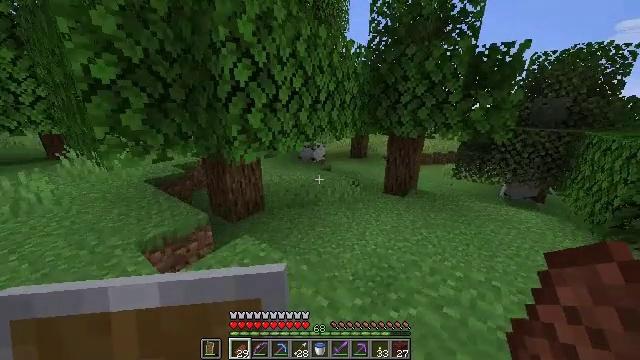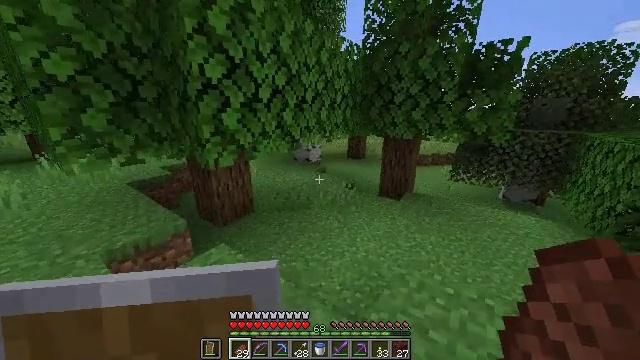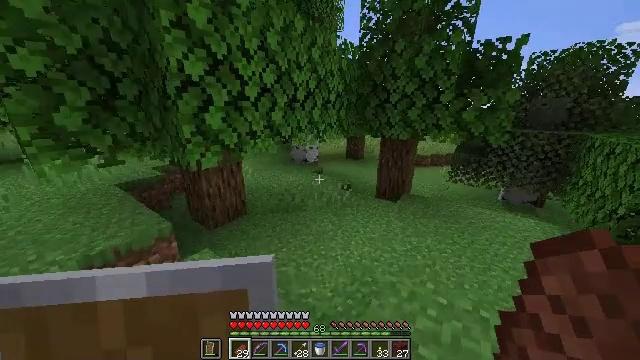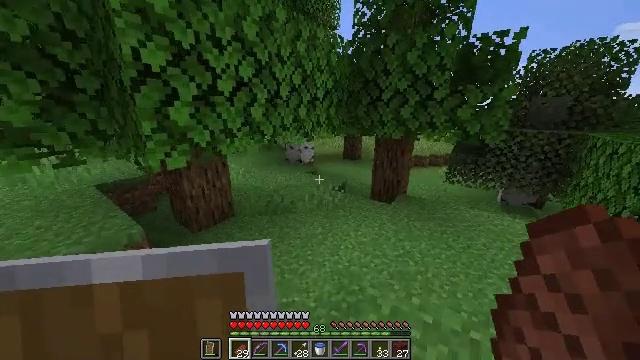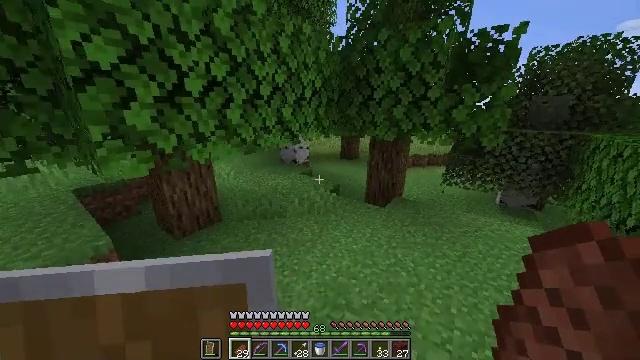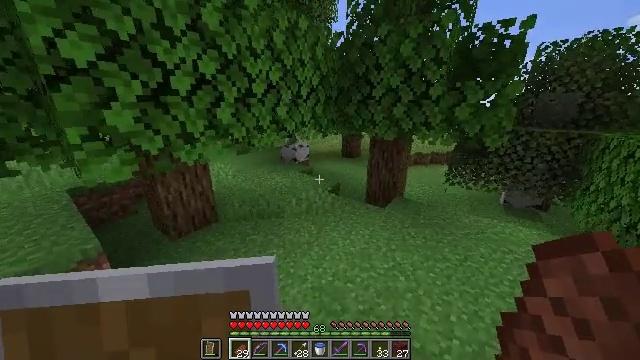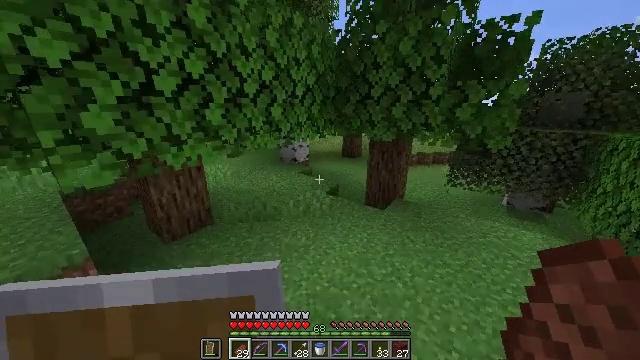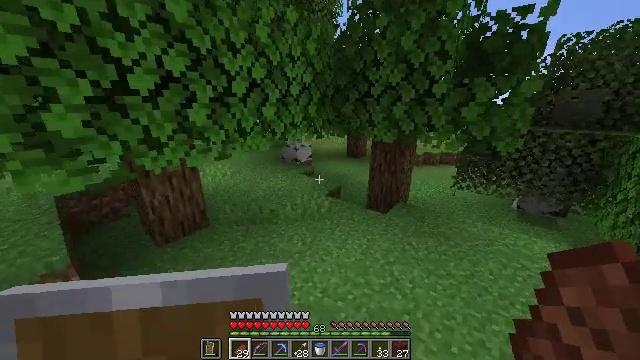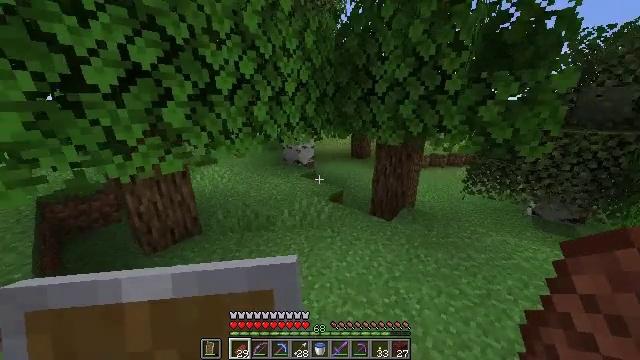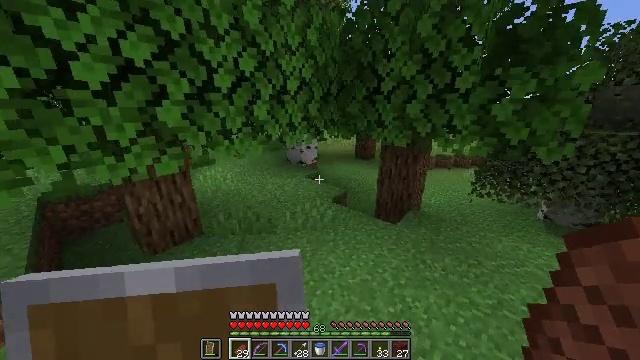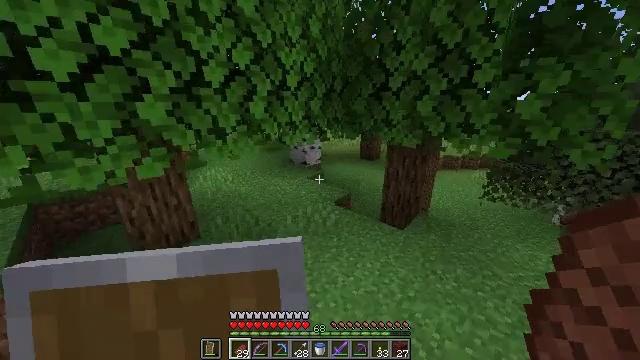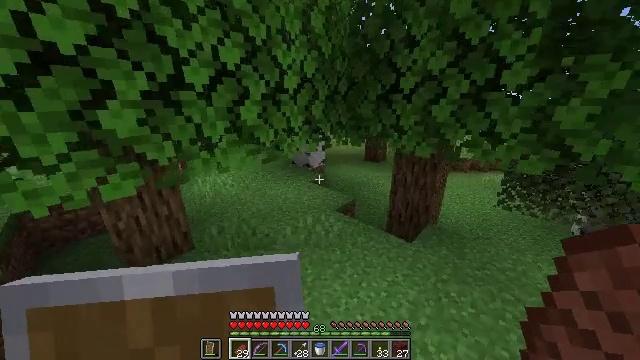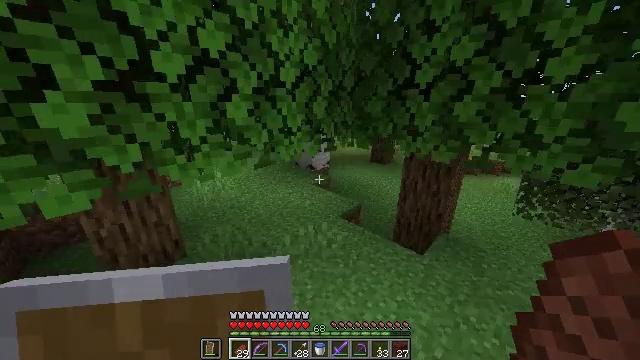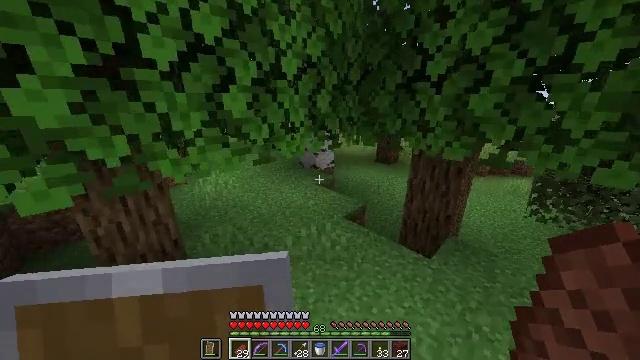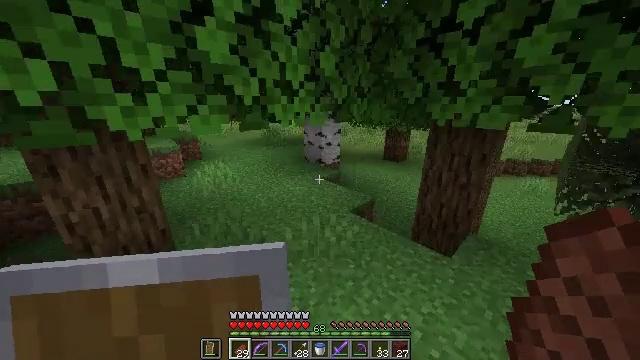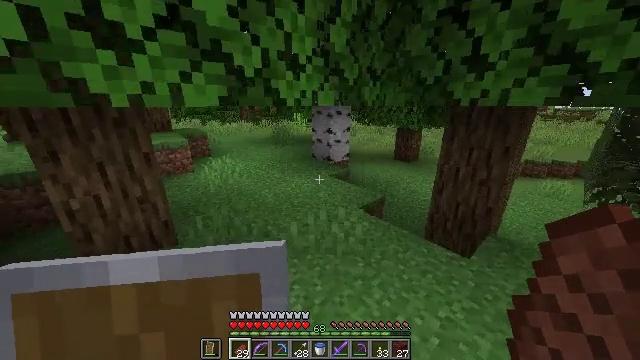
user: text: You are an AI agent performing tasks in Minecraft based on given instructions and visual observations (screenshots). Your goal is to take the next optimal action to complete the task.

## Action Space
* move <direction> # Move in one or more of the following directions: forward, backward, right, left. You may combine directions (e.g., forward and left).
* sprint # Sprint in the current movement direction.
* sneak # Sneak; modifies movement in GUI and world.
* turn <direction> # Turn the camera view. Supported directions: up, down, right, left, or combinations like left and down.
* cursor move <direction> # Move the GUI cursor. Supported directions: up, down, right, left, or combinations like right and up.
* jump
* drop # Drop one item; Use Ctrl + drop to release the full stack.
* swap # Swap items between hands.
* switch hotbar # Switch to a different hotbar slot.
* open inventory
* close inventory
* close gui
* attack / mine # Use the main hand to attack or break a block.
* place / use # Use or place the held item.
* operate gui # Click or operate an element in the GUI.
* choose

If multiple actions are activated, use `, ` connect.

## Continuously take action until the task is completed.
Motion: motion action
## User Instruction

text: Attack the pumpkin to gather it.
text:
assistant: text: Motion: move forward and move right
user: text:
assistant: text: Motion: move forward and move right
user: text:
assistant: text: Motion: move forward and move right
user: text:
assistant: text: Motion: move forward and move right
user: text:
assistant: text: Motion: move forward and move right
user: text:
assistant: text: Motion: move forward and move right
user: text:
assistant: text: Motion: move forward, turn left
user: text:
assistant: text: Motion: move forward, turn left
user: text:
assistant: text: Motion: move forward, turn left
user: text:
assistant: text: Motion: move forward, turn left
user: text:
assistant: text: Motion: move forward, turn left
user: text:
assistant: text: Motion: move forward, turn left
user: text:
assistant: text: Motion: move forward, turn left
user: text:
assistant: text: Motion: move forward, turn left
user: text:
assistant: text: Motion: move forward, turn left
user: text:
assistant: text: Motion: move forward, turn left
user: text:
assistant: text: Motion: move forward, turn left
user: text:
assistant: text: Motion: move forward, turn left
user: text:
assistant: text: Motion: move forward, turn left
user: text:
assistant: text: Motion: move forward, turn left and up
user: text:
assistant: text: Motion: move forward, turn left
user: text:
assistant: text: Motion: move forward, turn left
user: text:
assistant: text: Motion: move forward
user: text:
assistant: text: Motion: move forward
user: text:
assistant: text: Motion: move forward
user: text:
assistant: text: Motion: move forward, turn left
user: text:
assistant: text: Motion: move forward
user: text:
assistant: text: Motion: move forward
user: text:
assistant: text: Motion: move forward
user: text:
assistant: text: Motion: move forward